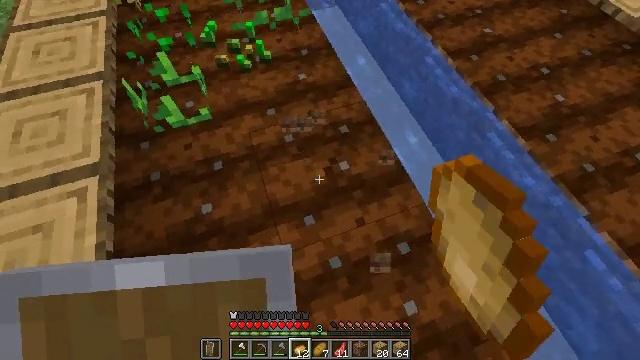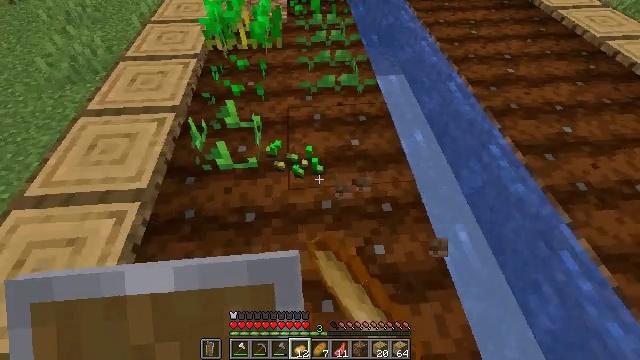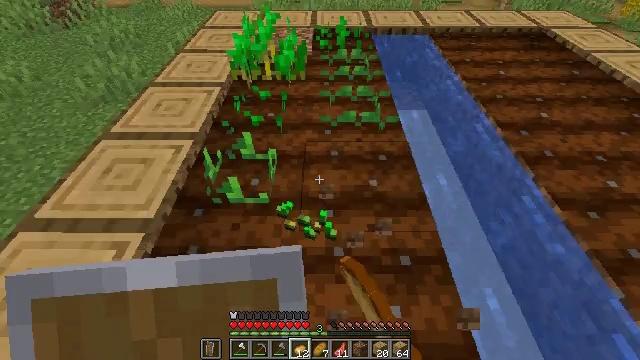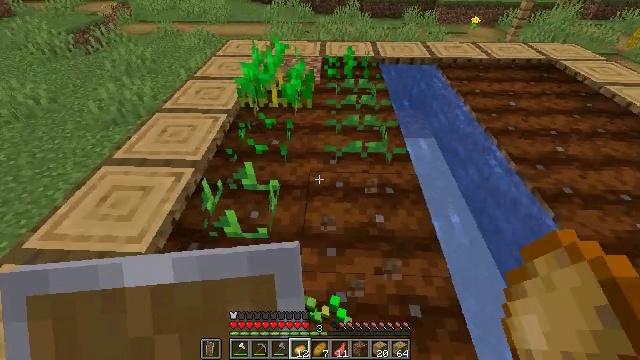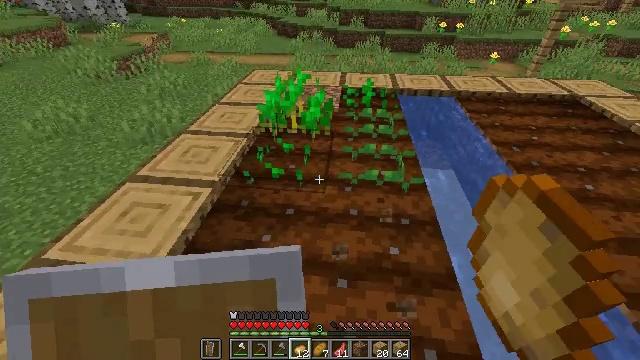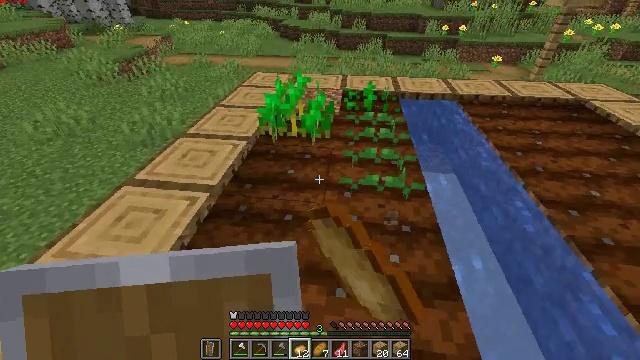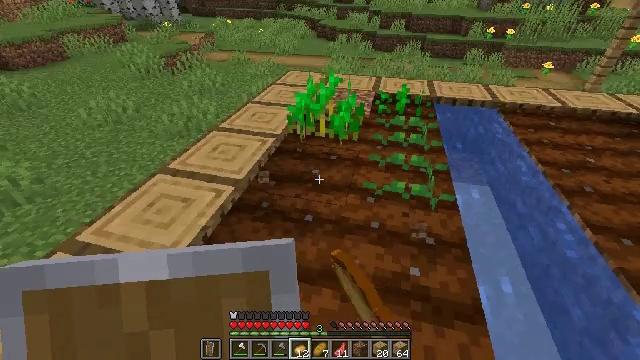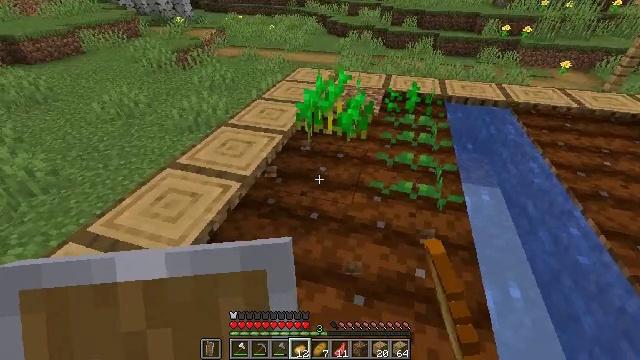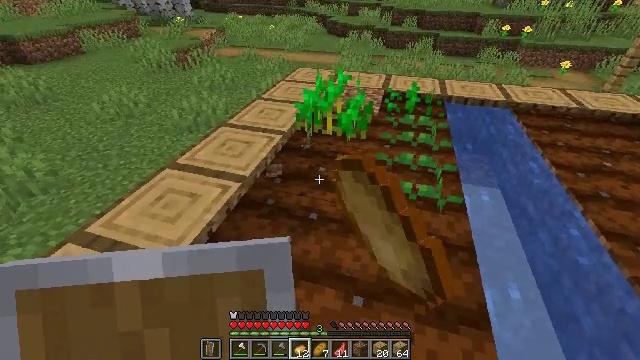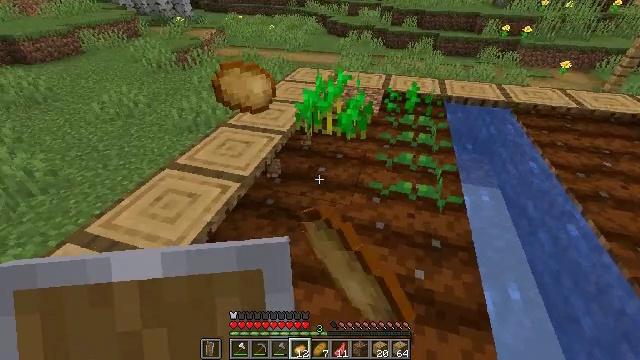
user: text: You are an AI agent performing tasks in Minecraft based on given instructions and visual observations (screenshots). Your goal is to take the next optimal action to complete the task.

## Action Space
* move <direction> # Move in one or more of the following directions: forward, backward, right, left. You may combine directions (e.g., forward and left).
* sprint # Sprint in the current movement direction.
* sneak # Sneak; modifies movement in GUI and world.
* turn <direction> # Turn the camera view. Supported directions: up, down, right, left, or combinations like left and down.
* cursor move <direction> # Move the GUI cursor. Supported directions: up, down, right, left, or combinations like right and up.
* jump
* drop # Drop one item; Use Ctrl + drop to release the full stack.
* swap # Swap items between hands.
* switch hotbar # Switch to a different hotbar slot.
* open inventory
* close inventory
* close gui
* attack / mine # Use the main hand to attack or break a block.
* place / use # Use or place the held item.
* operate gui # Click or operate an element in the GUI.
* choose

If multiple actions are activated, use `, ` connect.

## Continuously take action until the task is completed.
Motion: motion action
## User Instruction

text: Break the mature wheat plants.
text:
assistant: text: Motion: move forward, turn left and up, attack / mine
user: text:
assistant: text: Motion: move forward, turn left and up, attack / mine
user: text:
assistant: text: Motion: turn left and up, attack / mine
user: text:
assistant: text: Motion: turn left and up, attack / mine
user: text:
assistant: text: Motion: attack / mine
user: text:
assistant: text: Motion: turn left, attack / mine
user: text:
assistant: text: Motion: turn left, attack / mine
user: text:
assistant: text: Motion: attack / mine
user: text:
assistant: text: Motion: attack / mine
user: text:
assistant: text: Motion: attack / mine